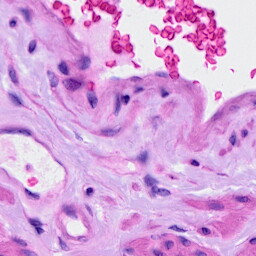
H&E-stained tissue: Ovarian